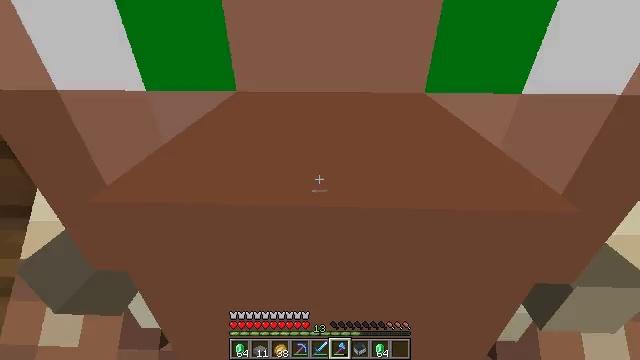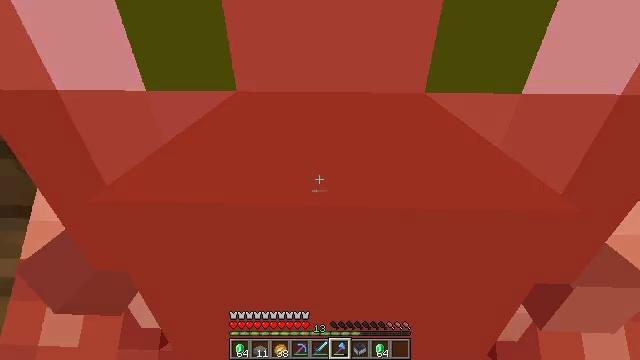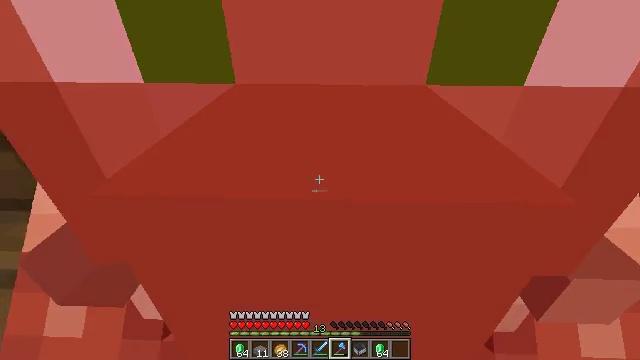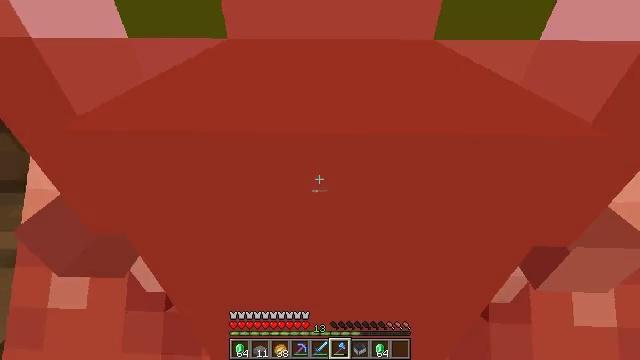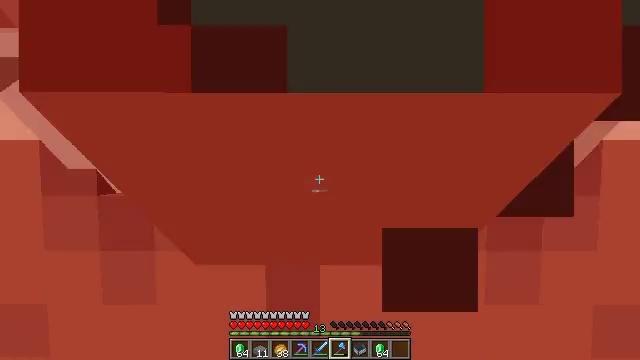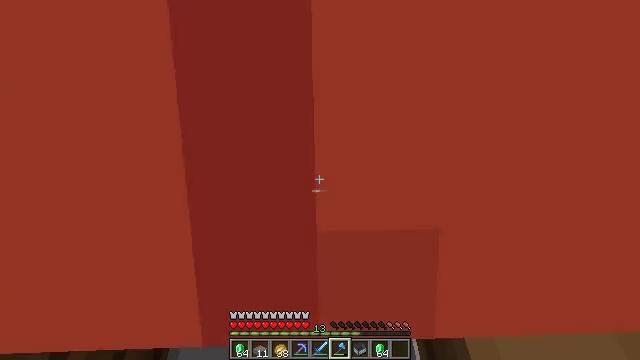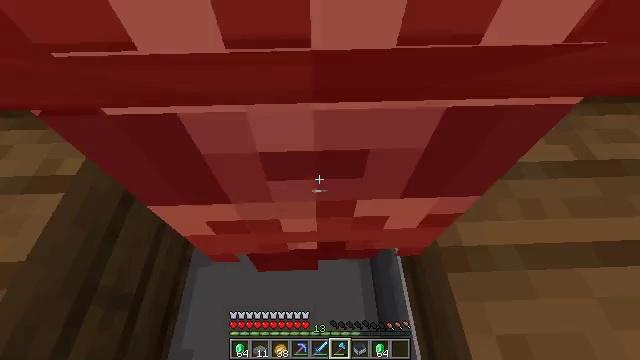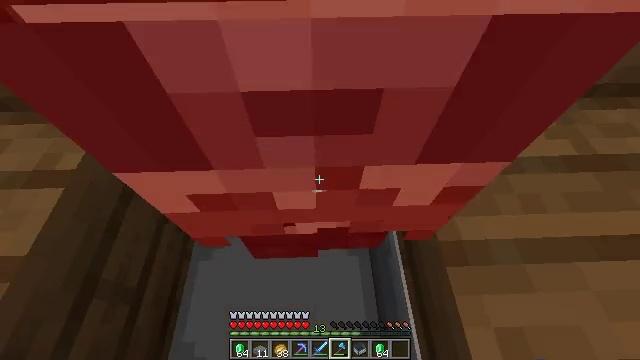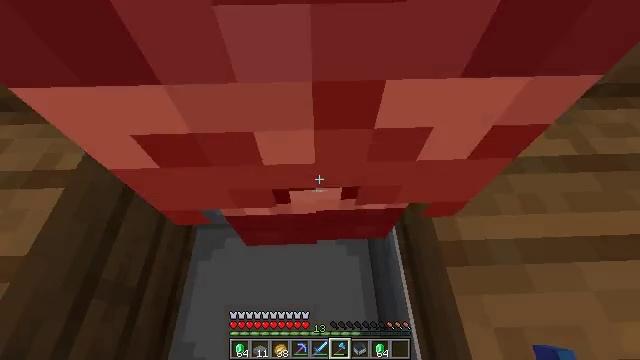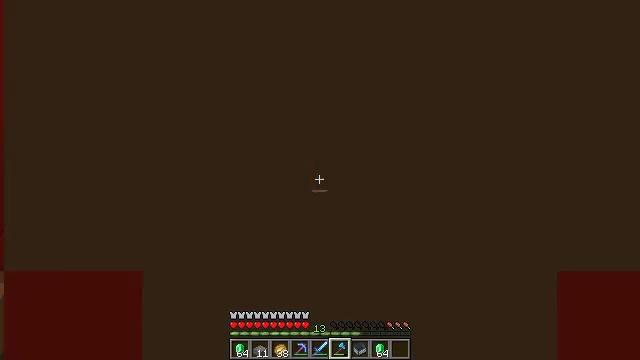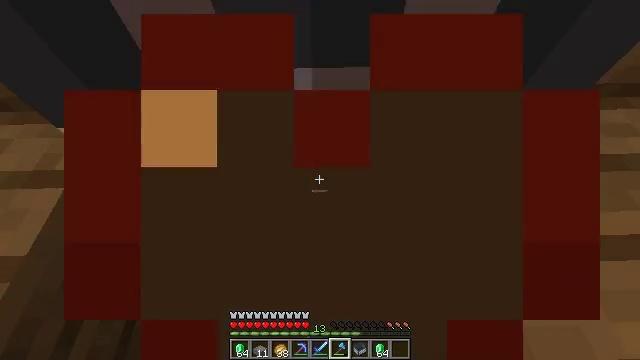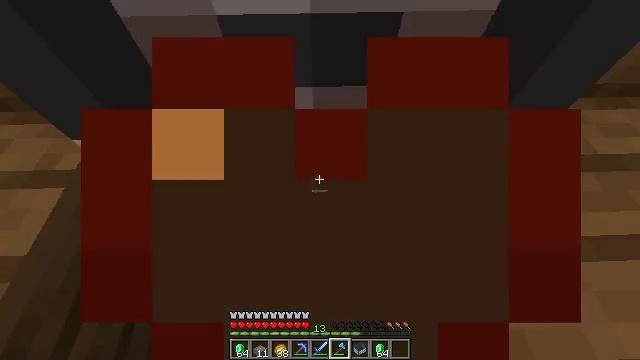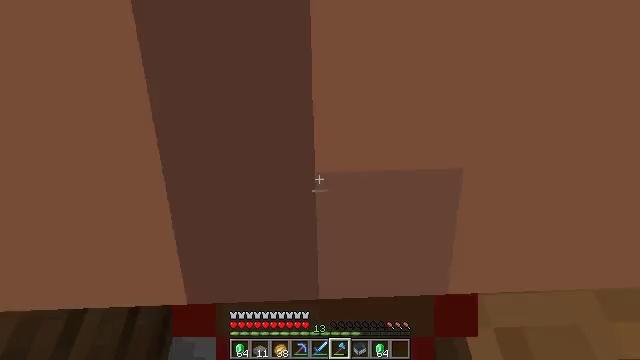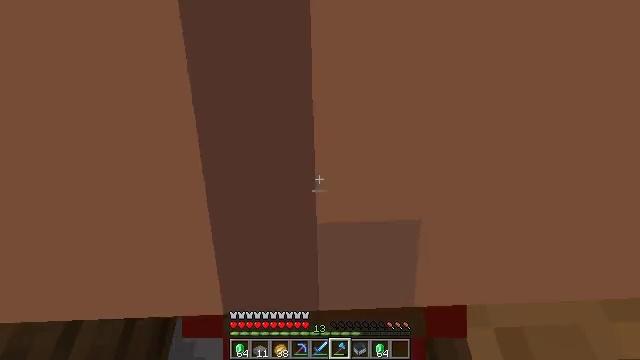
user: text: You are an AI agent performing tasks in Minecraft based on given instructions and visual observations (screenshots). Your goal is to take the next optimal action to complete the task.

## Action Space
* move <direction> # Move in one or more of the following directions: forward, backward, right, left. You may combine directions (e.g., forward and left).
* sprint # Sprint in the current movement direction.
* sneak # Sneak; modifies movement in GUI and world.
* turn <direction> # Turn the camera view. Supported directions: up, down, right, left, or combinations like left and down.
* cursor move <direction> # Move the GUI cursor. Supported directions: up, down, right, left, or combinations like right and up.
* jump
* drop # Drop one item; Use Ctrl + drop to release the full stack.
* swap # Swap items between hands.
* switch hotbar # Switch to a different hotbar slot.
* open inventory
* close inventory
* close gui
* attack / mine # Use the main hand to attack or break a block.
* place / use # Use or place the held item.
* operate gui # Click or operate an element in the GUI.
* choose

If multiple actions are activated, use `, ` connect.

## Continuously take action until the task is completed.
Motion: motion action
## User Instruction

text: Kill a villager.
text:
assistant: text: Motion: no_op
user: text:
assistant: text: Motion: turn down
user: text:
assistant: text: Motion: turn down
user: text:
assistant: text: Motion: turn right and down
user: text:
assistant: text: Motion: turn right and down
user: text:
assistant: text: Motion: turn down
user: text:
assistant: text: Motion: turn down
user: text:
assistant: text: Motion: no_op
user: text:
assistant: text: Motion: attack / mine
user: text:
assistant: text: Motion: attack / mine
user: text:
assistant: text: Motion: attack / mine
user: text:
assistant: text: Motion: attack / mine
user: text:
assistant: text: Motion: attack / mine
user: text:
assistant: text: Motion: no_op